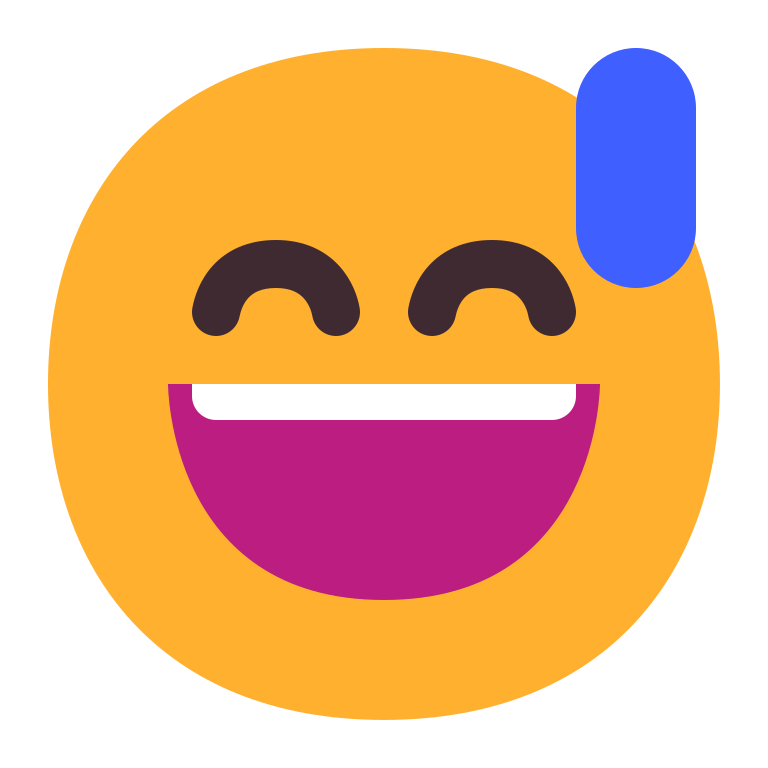
grinning face with sweat flat